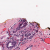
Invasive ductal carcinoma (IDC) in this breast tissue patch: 0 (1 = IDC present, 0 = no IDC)